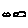
Label: cloud